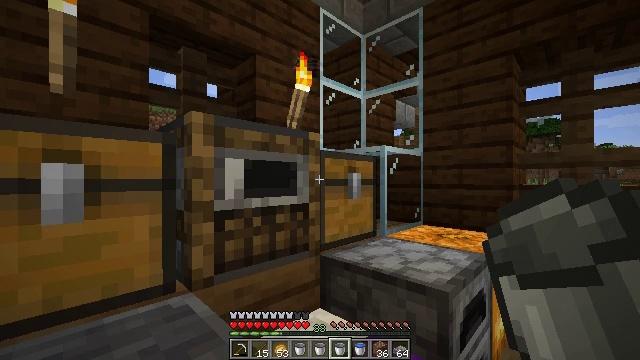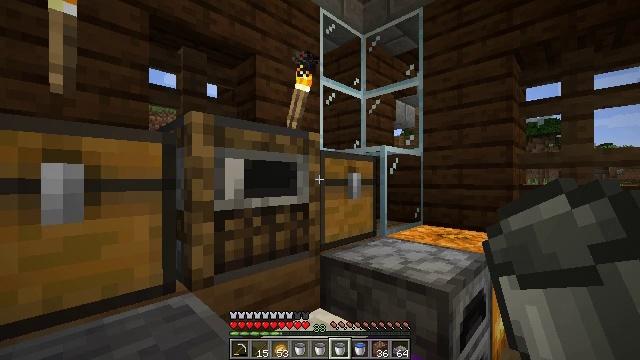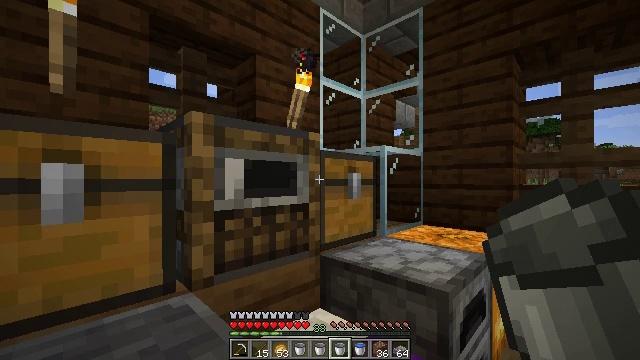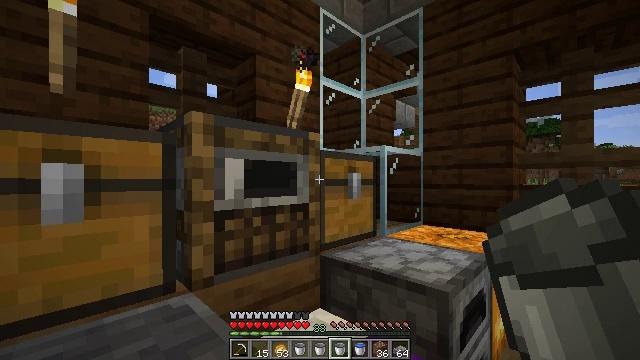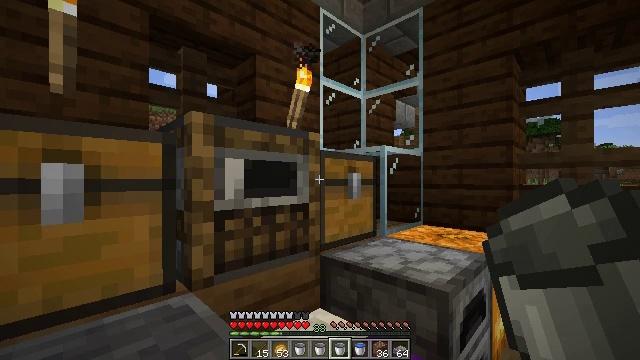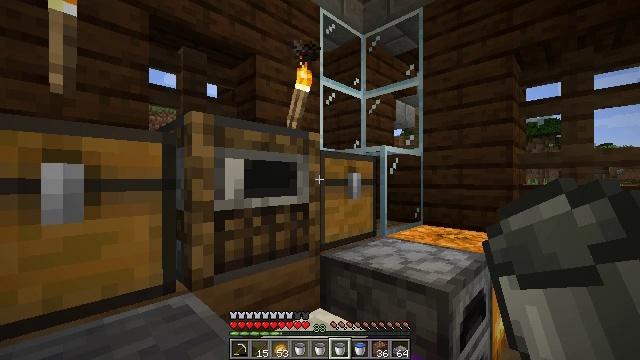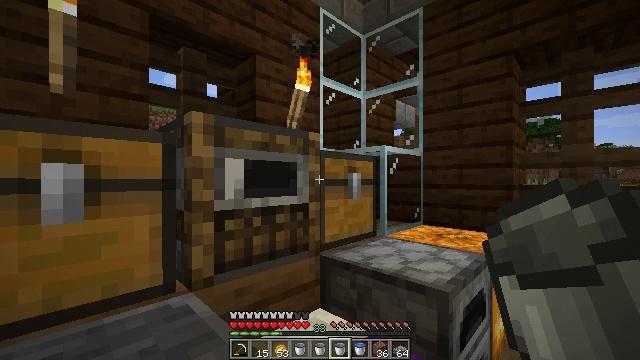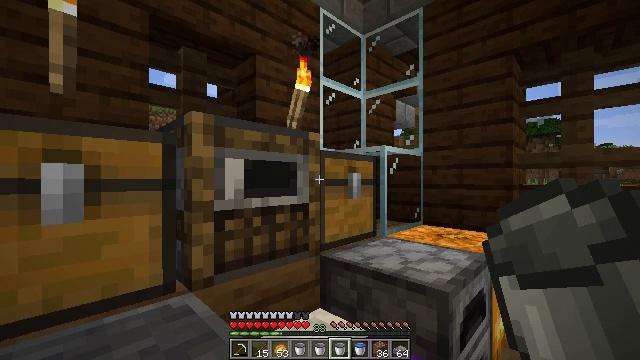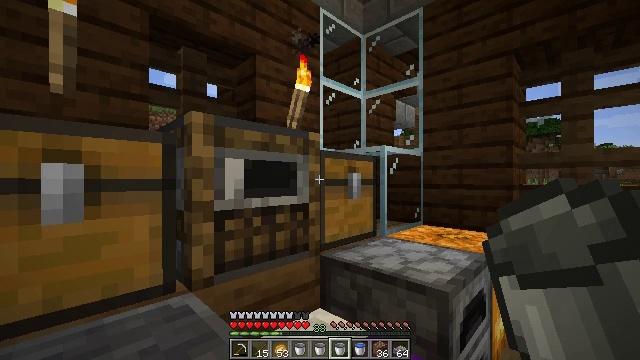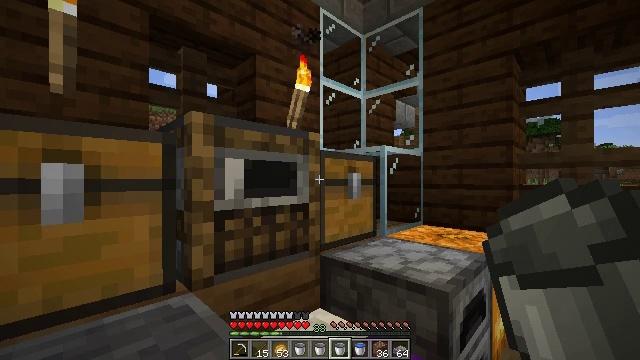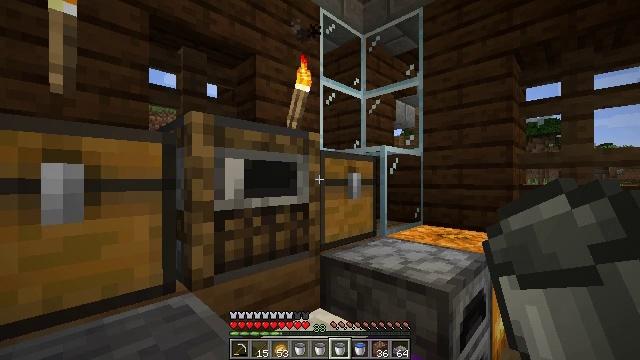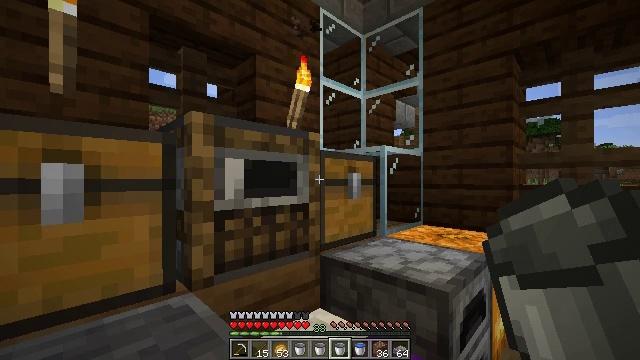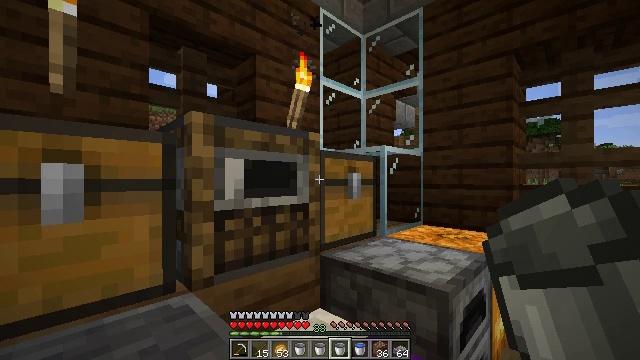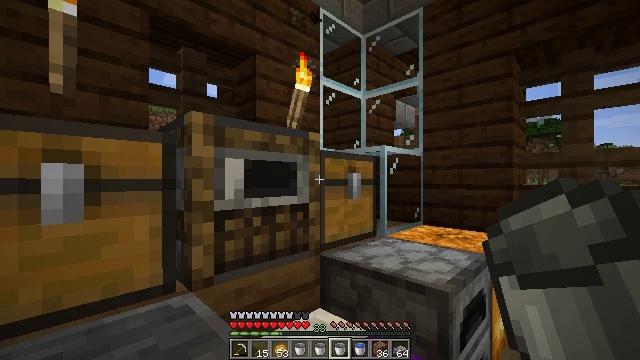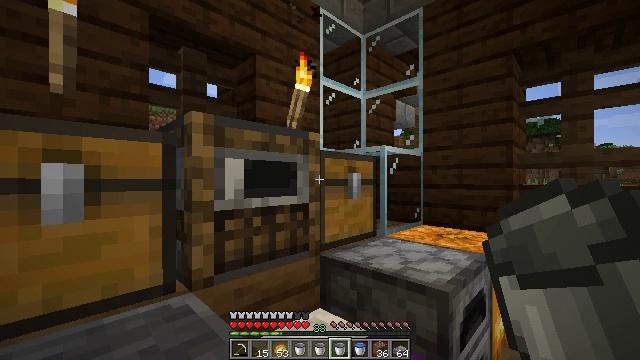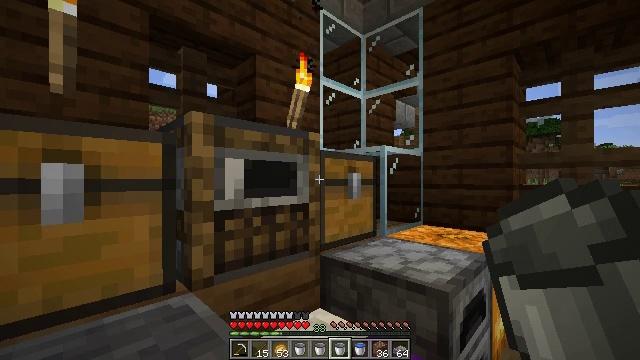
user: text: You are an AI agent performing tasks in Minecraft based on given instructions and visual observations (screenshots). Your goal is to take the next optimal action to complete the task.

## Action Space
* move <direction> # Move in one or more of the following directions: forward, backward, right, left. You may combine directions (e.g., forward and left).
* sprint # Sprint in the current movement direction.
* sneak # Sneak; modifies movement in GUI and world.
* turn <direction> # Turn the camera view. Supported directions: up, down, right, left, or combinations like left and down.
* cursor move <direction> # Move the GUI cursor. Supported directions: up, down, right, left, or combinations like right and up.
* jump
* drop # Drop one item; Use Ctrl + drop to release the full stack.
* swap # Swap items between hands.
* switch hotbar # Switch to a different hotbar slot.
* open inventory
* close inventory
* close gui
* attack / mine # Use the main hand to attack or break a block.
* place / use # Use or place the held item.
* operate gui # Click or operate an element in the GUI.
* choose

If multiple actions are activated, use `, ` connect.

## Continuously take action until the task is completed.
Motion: motion action
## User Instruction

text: Collect spruce leaves for landscaping.
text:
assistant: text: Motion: no_op
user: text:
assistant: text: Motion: no_op
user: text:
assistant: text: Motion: no_op
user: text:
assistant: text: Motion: no_op
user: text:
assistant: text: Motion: no_op
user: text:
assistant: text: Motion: no_op
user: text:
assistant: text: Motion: no_op
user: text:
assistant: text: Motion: no_op
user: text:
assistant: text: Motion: no_op
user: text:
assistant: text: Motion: no_op
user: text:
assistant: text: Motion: no_op
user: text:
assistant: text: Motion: no_op
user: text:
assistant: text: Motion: no_op
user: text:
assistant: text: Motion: no_op
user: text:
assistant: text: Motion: no_op
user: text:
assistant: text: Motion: no_op
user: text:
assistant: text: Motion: no_op
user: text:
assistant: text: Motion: no_op
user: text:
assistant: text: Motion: no_op
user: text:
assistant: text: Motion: no_op
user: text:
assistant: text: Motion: no_op
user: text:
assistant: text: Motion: no_op
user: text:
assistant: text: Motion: no_op
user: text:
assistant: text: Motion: no_op
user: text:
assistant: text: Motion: no_op
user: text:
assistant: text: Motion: no_op
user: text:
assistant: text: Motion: no_op
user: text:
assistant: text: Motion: no_op
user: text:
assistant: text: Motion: no_op
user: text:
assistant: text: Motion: no_op